Question: This is my firebase keyvalue image

This is my code:
'''
Query query = myFirebaseRef.orderByChild("age");
query.addListenerForSingleValueEvent(new ValueEventListener() {
@Override
public void onDataChange(DataSnapshot get1) {
for(DataSnapshot get2 : get1.getChildren()) {
User user = get2.getValue(User.class);
Log.d("FireBaseTraining", "age =" + user.getAge());
}
'''
- - -
How to revise the code?
Thanks for helping me.
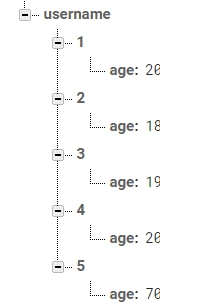
Answer: Just get all the ages for user by loop, and sum all the ages.
'''
FirebaseDatabase.getInstance().child("username").orderByChild("age").addListenerForSingleValueEvent(new ValueEventListener() {
@Override
public void onDataChange(DataSnapshot dataSnapshot) {
int sum = 0;
for(DataSnapshot data : dataSnapshot.getChildren()){
User user = data.getValue(User.class);
sum = sum + user.getAge();
}
}
@Override
public void onCancelled(DatabaseError databaseError) {
}
});
'''